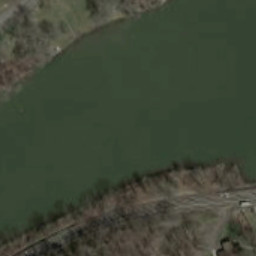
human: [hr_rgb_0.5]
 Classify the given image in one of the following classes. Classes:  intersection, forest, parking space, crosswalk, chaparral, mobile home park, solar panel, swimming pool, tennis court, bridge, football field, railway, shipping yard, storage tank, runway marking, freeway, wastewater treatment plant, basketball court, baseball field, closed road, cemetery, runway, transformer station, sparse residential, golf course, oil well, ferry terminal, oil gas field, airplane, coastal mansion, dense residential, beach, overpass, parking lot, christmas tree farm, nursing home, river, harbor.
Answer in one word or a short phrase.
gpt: river